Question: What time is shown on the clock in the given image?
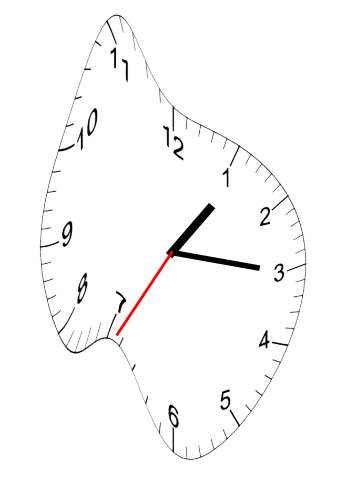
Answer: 01:15:35